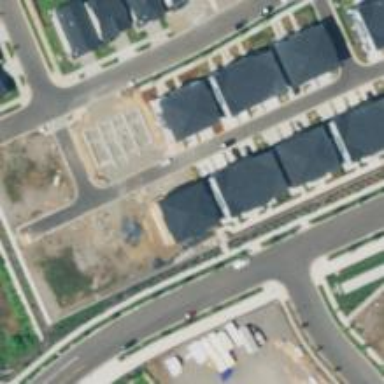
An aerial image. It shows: Alleyway designated as service road.